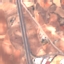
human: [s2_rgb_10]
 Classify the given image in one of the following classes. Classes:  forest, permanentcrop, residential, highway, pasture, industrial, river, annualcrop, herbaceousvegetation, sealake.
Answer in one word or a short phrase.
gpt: Highway